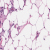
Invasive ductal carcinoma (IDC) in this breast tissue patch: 1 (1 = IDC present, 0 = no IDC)